Question:
There's always an bland area at the bottom of the tableview of QTableWidget.
How can I get rid of this blank area, and let the tableview only display the row and column according to the given data?
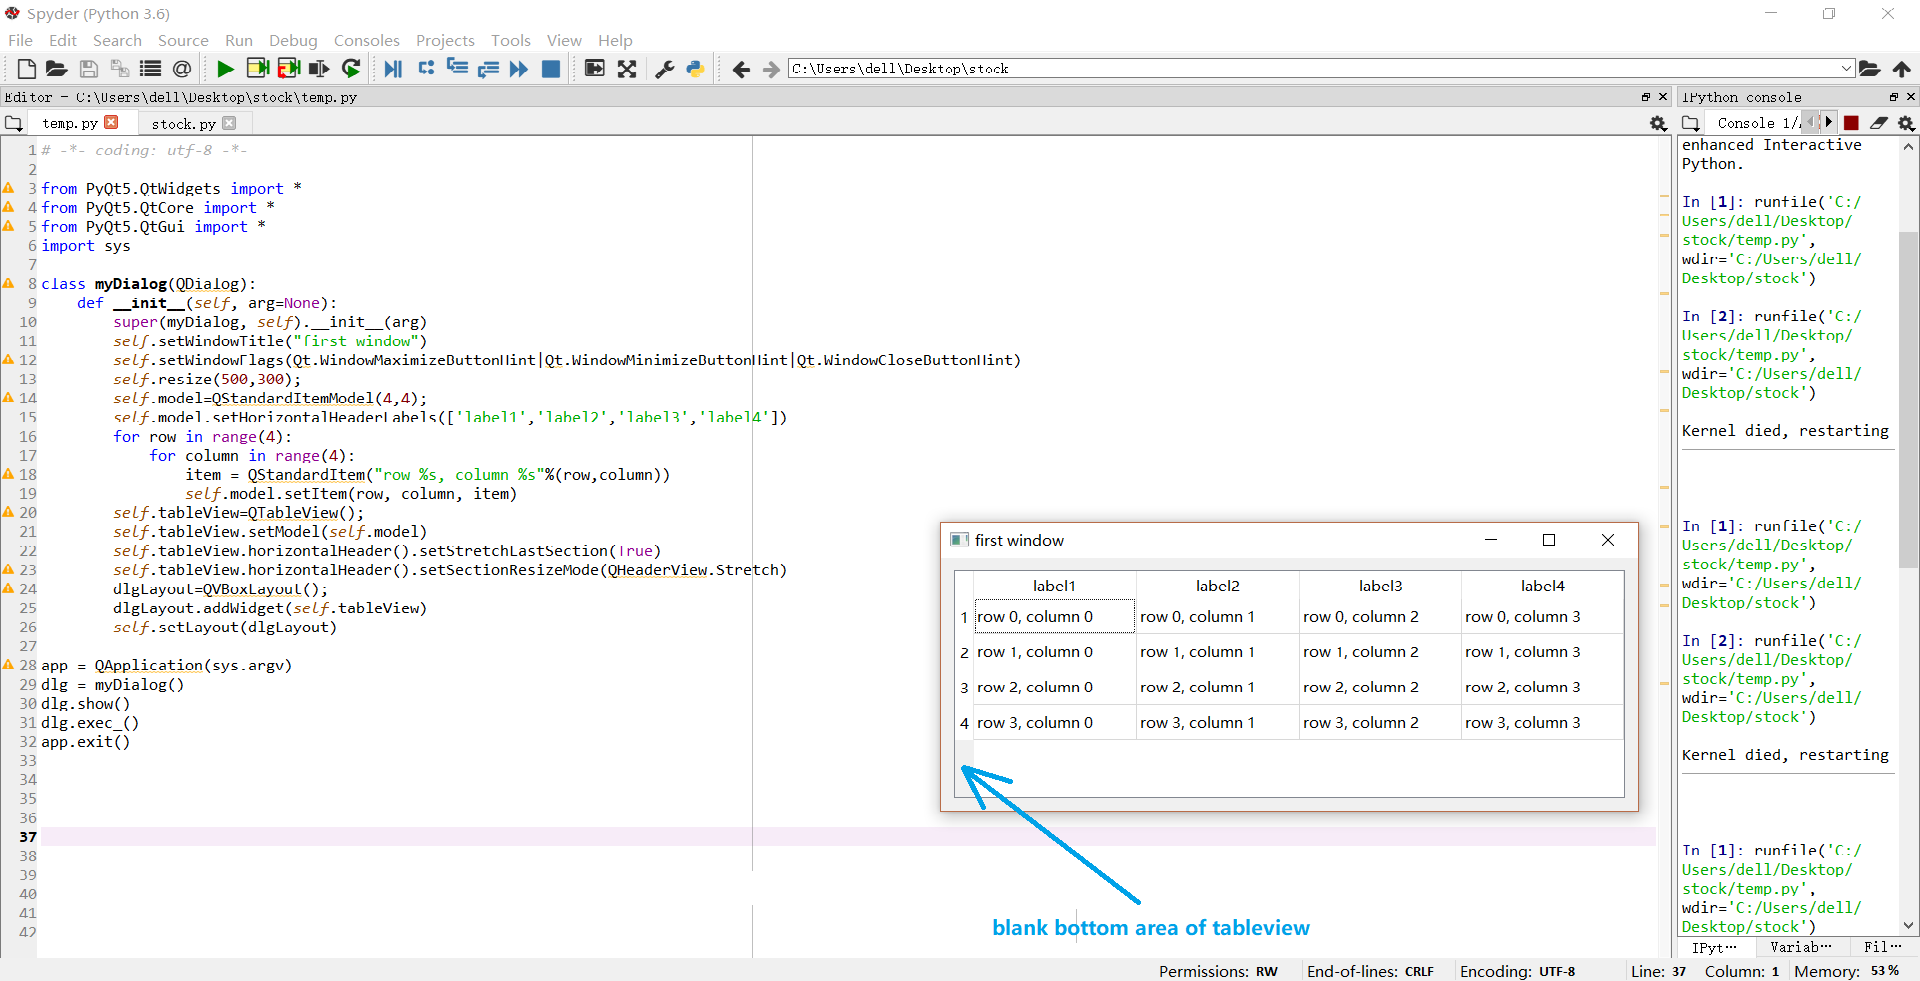
Answer: You have to set 'Stretch' as resizeMode to the verticalheader():
'''
import sys
from PyQt5 import QtWidgets, QtCore, QtGui
if __name__ == '__main__':
app = QtWidgets.QApplication(sys.argv)
w = QtWidgets.QTableView()
w.setModel(QtGui.QStandardItemModel(4, 4))
w.verticalHeader().setSectionResizeMode(QtWidgets.QHeaderView.Stretch)
w.horizontalHeader().setSectionResizeMode(QtWidgets.QHeaderView.Stretch)
w.show()
sys.exit(app.exec_())
'''
<URL>